Field crop: maize
Growth stage: 2
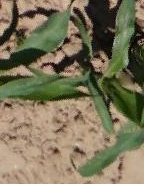
Species: maize